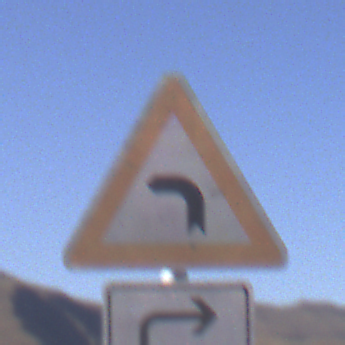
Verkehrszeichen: KurveLinks
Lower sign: RichtungsangabeDurchPfeile5
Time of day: MorningAfternoon
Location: Outdoor (Nature)
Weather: Clear
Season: NotSpecified
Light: Natural